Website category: sports
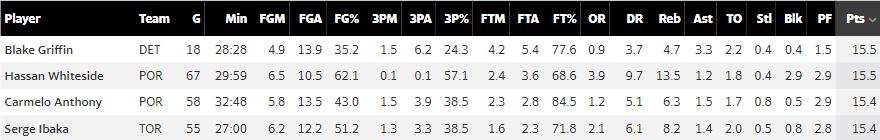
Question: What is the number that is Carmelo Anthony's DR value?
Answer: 5.1

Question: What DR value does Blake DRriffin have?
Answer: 3.7

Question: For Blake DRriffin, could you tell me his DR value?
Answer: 3.7

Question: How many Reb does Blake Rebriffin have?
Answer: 4.7

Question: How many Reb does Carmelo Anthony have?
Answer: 6.3

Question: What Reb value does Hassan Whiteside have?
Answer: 13.5

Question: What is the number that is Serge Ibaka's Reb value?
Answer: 8.2

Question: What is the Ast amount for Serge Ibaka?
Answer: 1.4

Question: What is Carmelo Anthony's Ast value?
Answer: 1.5

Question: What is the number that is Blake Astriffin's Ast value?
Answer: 3.3

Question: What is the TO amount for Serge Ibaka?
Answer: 2.0

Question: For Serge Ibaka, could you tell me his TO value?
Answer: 2.0

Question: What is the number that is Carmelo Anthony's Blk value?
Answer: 0.5

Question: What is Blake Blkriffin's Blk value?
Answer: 0.4

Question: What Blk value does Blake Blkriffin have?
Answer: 0.4

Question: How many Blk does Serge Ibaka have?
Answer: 0.8

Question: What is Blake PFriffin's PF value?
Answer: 1.5

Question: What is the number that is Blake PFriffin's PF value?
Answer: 1.5

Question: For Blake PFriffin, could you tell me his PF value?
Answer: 1.5

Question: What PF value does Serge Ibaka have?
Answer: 2.8

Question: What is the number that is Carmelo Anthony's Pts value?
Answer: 15.4